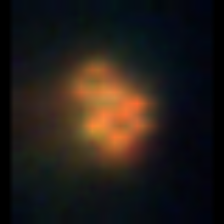
Taxon: Unknown_detritus
Group: Unknown